Interaction volume radius: 10 \u00c5
Interaction volume height: 10 \u00c5
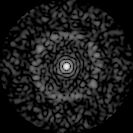
Disorder parameter: 0.8483